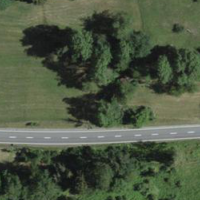
EUNIS habitat code: 45
Species observed at this site:
Salvia glutinosa